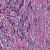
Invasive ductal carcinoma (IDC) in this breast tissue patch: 1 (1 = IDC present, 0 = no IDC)